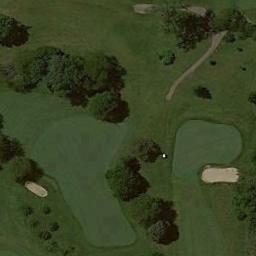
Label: golf_course